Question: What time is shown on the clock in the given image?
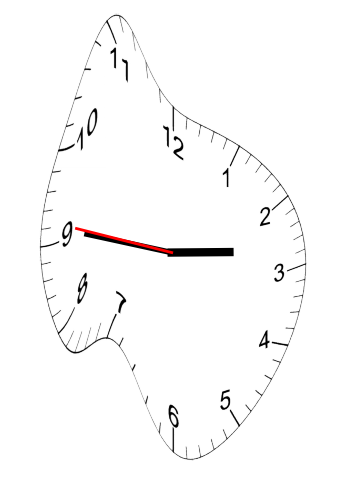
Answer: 02:45:46